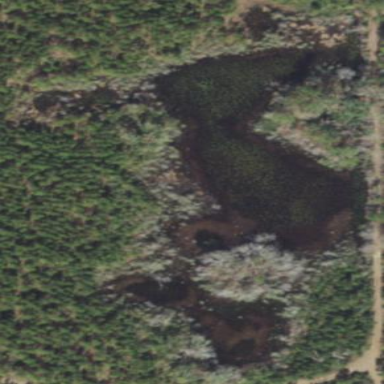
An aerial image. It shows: Wetland area characterized by wet meadow.